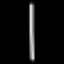
Label: line